Interaction volume radius: 5 \u00c5
Interaction volume height: 10 \u00c5
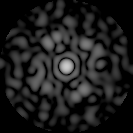
Disorder parameter: 0.8639